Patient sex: F
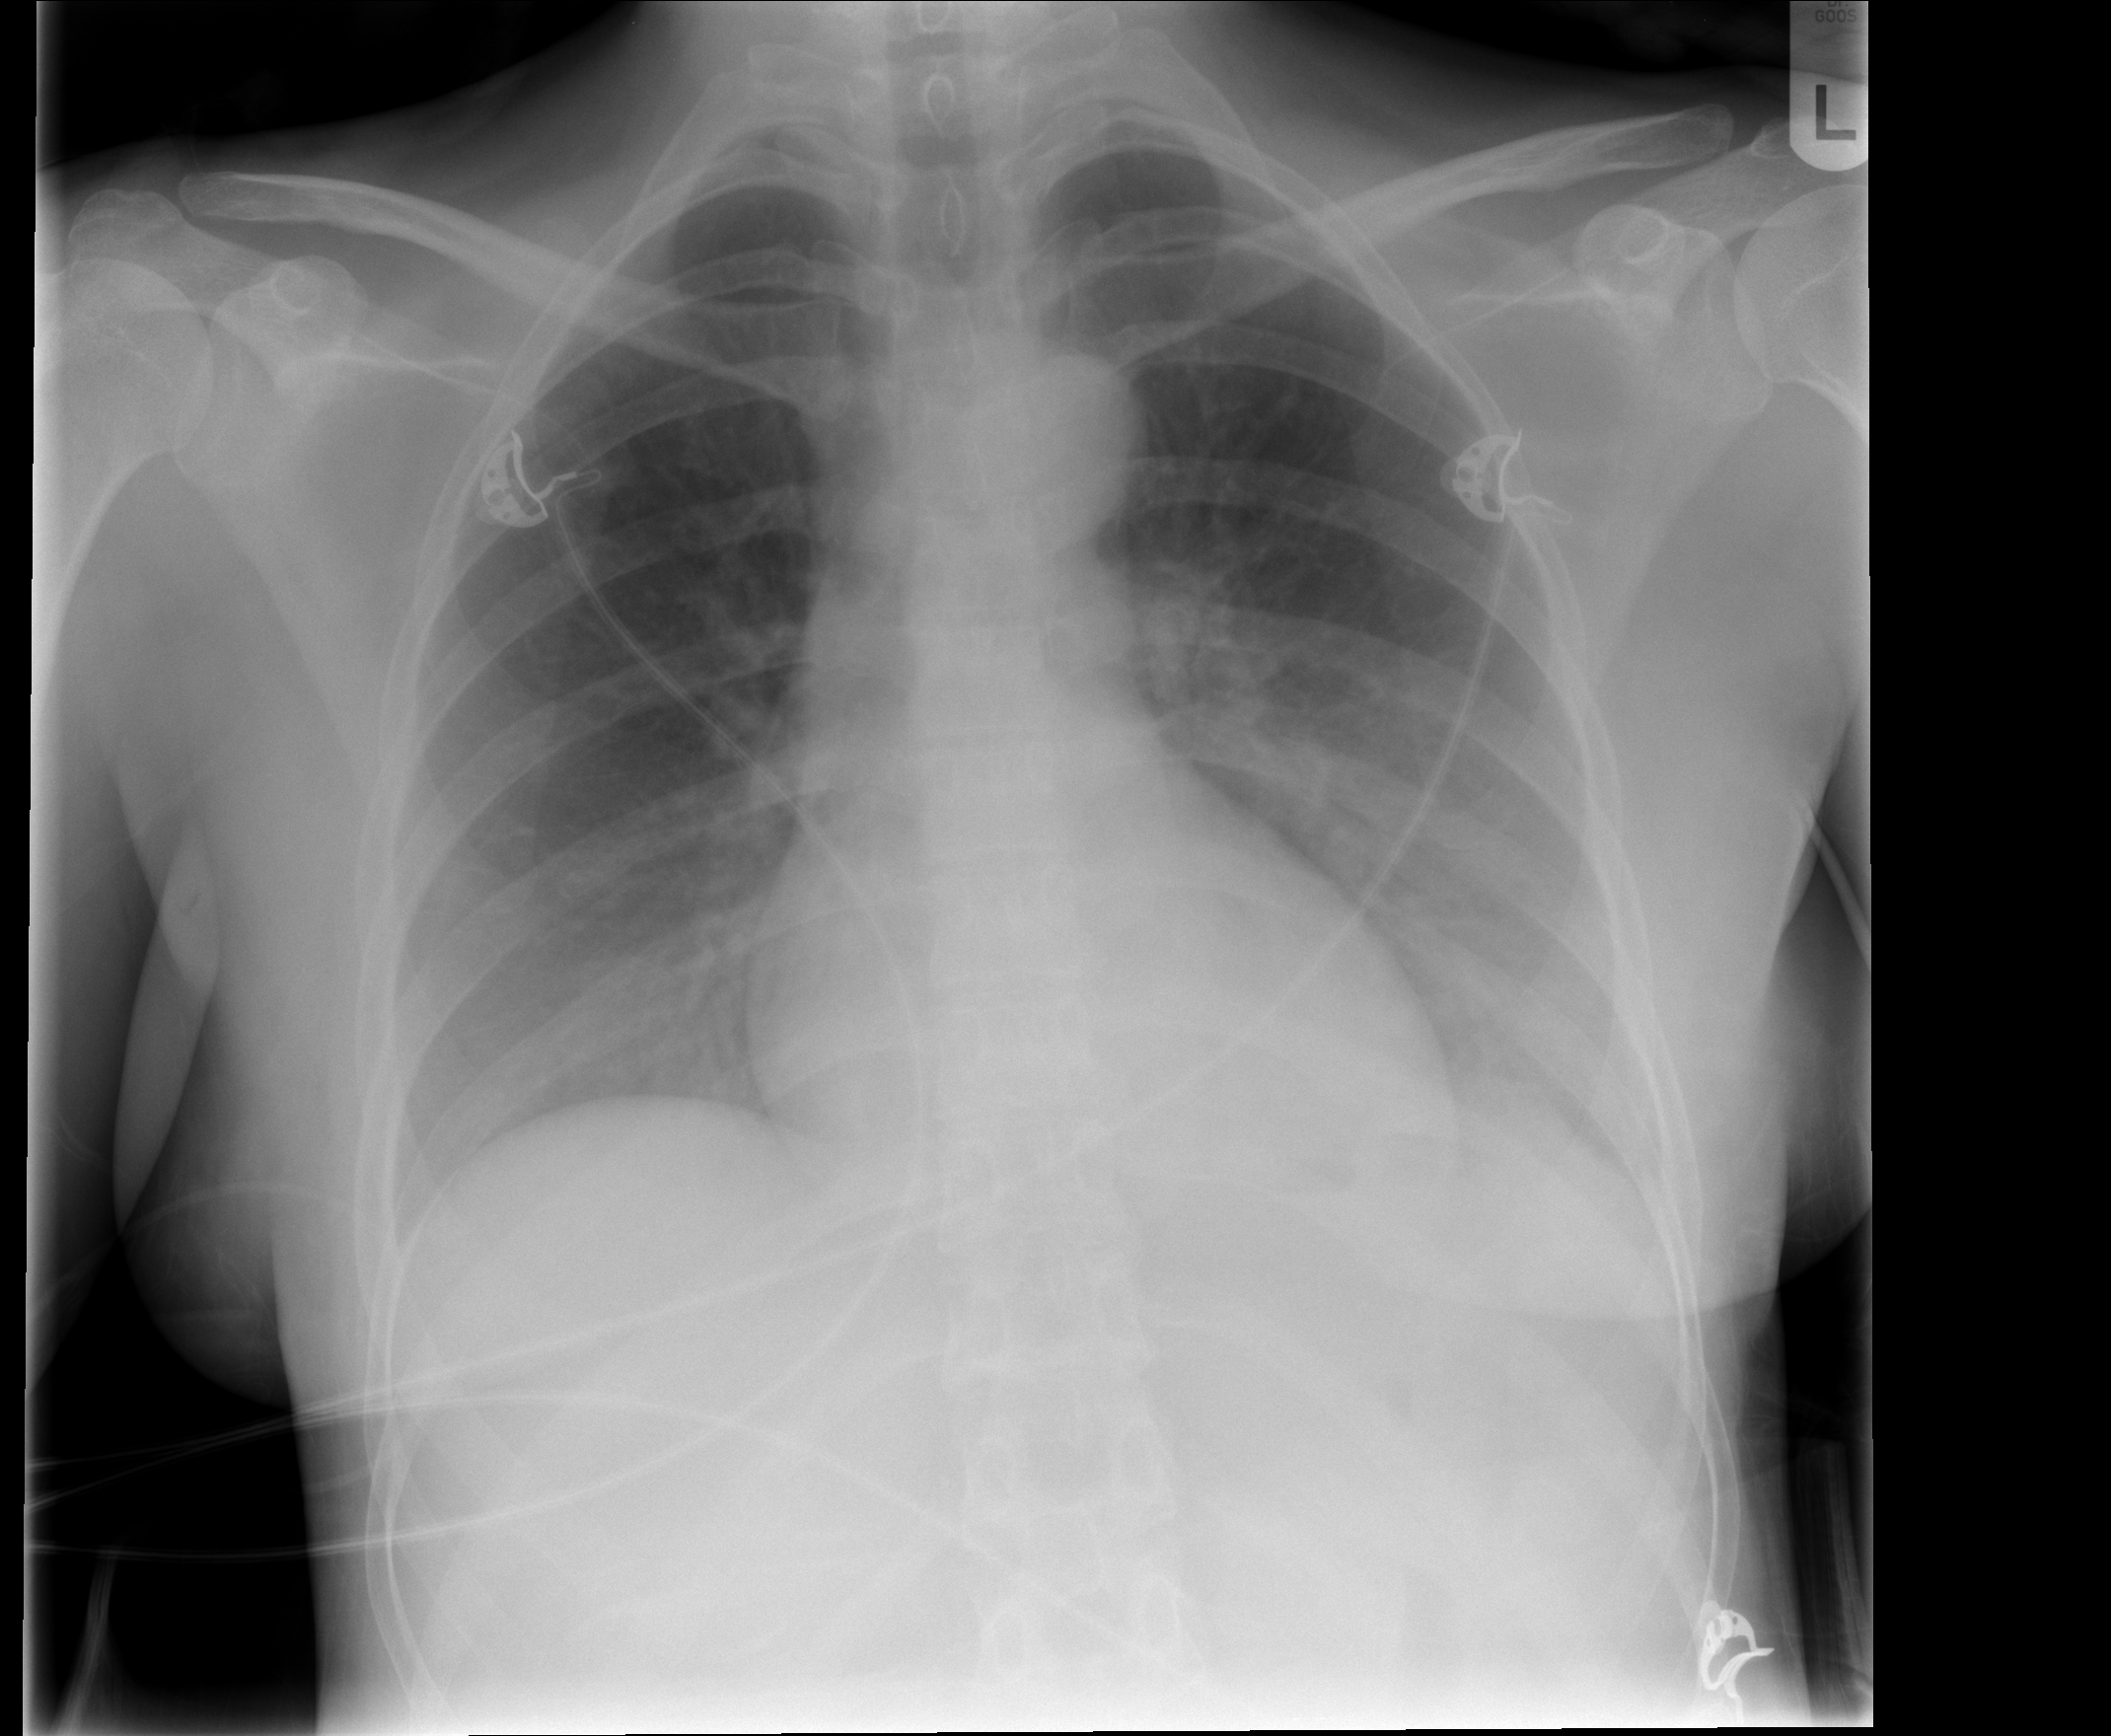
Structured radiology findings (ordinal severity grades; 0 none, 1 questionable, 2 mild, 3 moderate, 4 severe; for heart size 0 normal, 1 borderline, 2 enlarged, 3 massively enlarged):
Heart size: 0
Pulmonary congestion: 0
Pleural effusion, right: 0
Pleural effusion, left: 2
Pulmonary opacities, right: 1
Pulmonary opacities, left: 2
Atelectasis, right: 0
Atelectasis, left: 0